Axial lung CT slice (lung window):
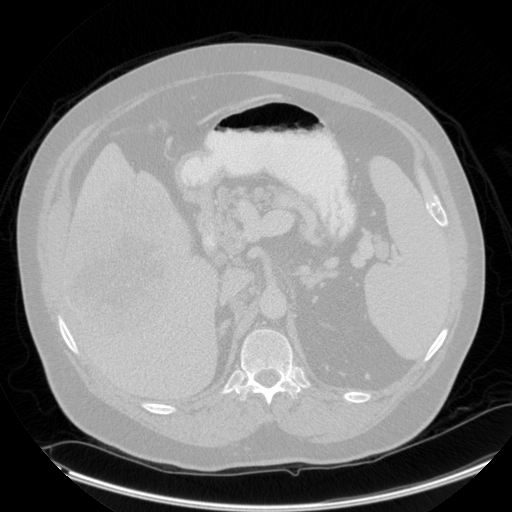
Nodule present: no